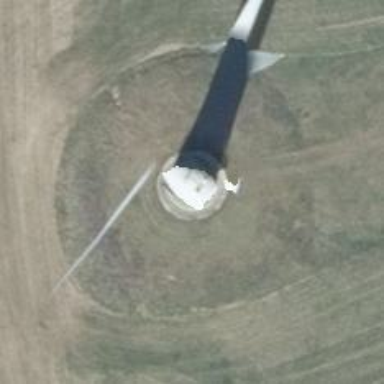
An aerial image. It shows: Wind generator using horizontal axis wind turbines.